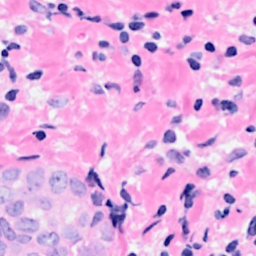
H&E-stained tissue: Breast